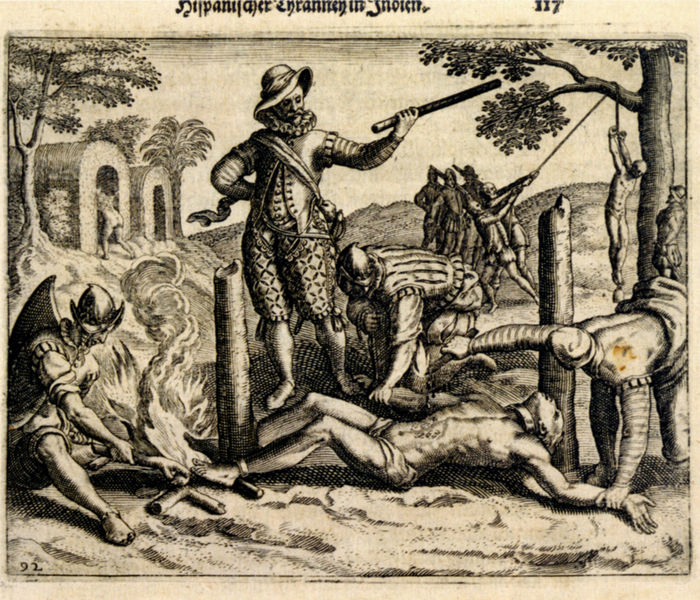
Titel: Wahrhafftiger und gründlicher Bericht der Hispanier grewlich: und abschewlichen Tyranney von jhnen in den West Indien, die newe Welt genannt, begangen / [...]
Künstler: Bartolomé de las Casas
Standort: Berlin
Institution: Staatsbibliothek Preußischer Kulturbesitz
Schlagwörter: baum, feuer, körper, mann, nackt, nackter, bäume, äste, hut, männer, zeichnung, henker, hinrichtung, mord, tod, toter, halskrause, herr, hügel, pfähle, stamm, rauch, insel, stock, fesseln, schärpe, spanien, füße, dorf, hütten, amerika, brand, gewalt, hat, men, soldaten, soldier, soldiers, group, woman, print, palme, eisen, schild, blut, hängen, flamme, brennen, flammen, seil, druck, radierung, stich, illustration, schwarzweiß, text, uniform, soldat, helm, ritter, rüstung, buchseite, leib, qual, schmerz, man, naked, nude, tree, mittelalter, eroberung, hill, german, trees, dreissigjähriger krieg, palmen, feet, opfer, entdecker, aufhängen, kupferstich, indien, saint, meister, rope, kolonie, outside, fessel, indianer, fire, folter, inquisition, verbrennen, eroberer, spanier, brandopfer, totschlag, runie, landsknecht, foltern, hanging, morden, fesselung, quälen, gebieter, folterung, eingeborene, erhängung, gehängter, kolonialmacht, slaughter, erhängen, pain, kolonialisierung, conquistador, gefolteter, gehenkter, verletzen, torture, criminals, bars, hispanisch, 117, selbstjustiz, folterszene, lpalmen, vrebrennung, ow, lynching, abuse, hang-up